Question: What is the website?
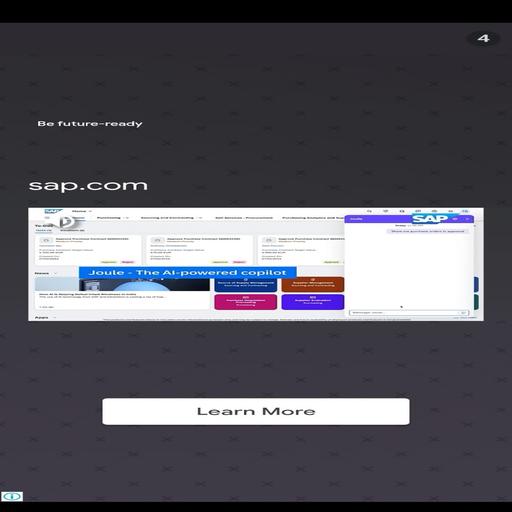
Answer: sap.com